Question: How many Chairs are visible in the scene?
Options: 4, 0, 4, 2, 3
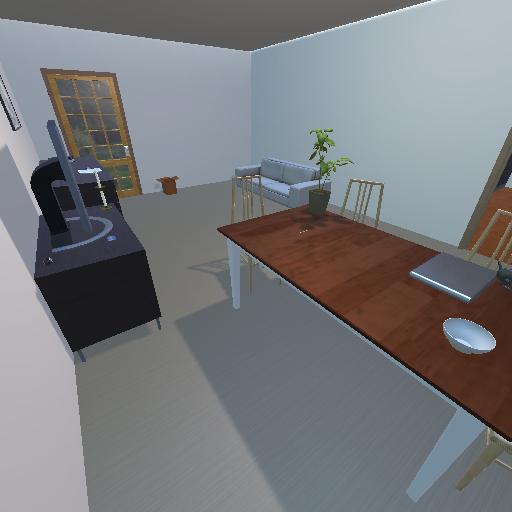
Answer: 4